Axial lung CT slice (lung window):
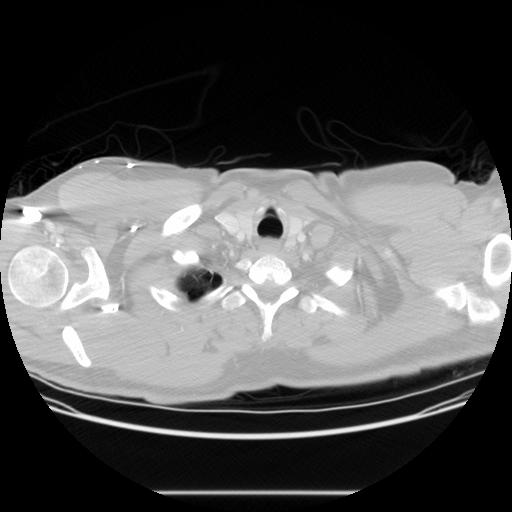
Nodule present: no